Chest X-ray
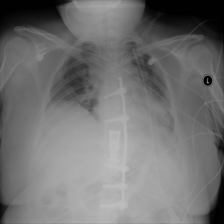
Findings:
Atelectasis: negative
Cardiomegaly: negative
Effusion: negative
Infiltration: negative
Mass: negative
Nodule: negative
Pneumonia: negative
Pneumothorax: negative
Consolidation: negative
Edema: negative
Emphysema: negative
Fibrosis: negative
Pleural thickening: negative
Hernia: negative